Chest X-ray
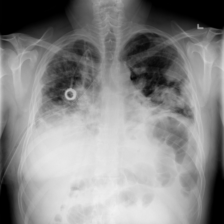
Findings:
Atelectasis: negative
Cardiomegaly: negative
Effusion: negative
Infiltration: negative
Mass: negative
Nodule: negative
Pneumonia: negative
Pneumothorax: negative
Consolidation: negative
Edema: negative
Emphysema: negative
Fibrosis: negative
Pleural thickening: negative
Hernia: negative